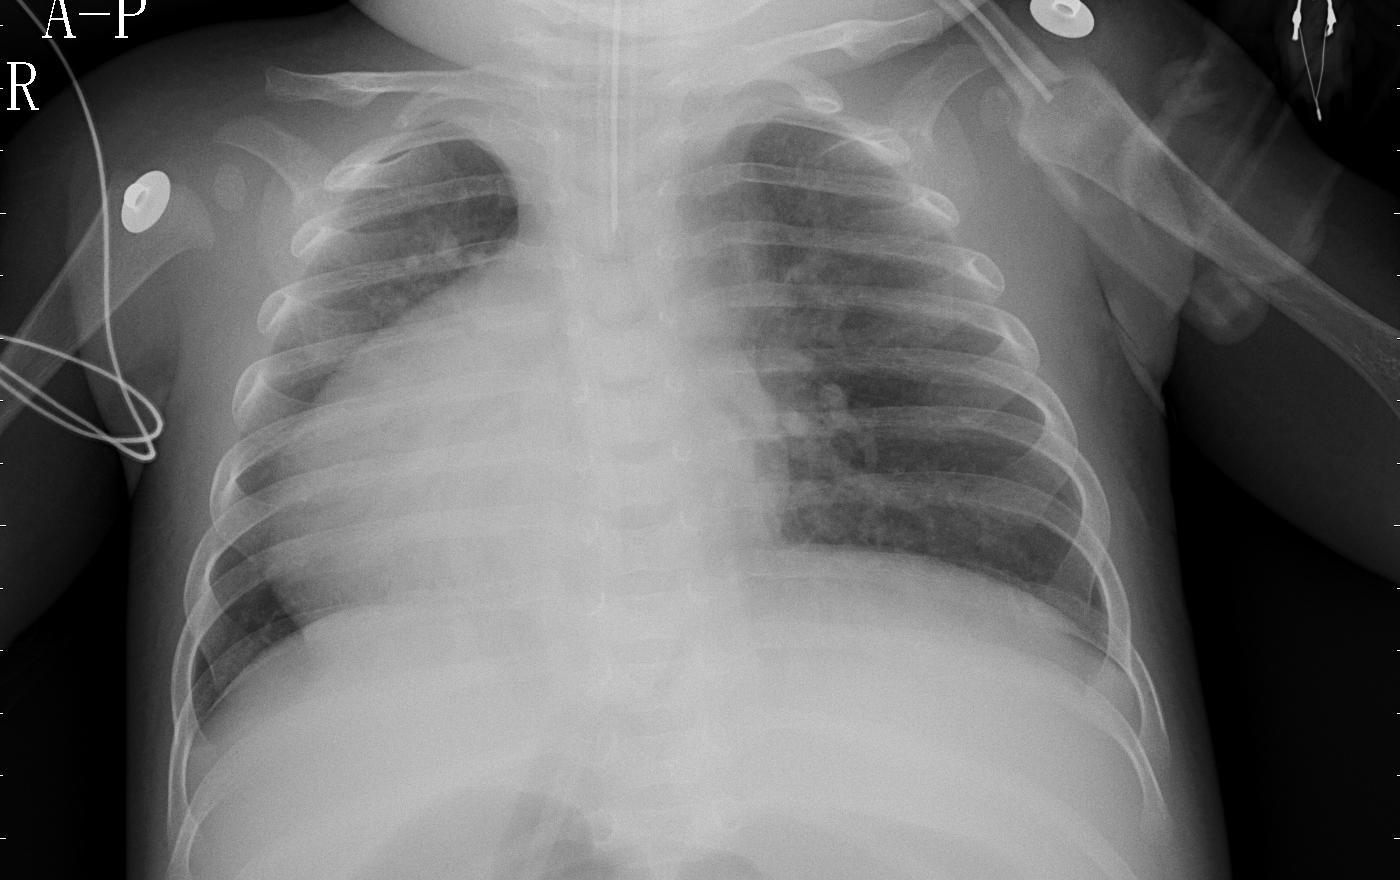
Diagnosis: PNEUMONIA